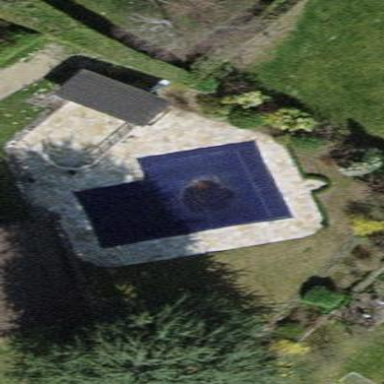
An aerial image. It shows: Swimming pool located in leisure land.